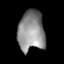
Tissue: lung
Cell type: Epithelial cells
Senescence score: 0.2035
Nuclear area (px): 1049
Mean DAPI intensity: 141.211